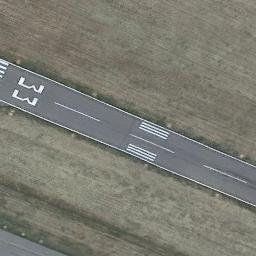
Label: runway